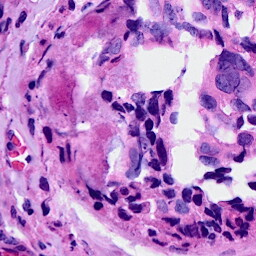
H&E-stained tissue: Breast